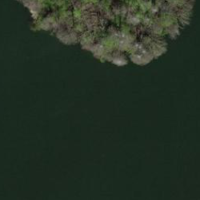
EUNIS habitat code: 14
Species observed at this site:
Fraxinus excelsior
Alcedo atthis
Sylvia borin
Aglais io
Aegithalos caudatus
Sambucus nigra
Jynx torquilla
Sylvia atricapilla
Larus cachinnans
Spinus spinus
Poecile palustris
Larus michahellis
Ardea alba
Erithacus rubecula
Passer italiae
Tringa nebularia
Periparus ater
Tringa ochropus
Anas acuta
Cyanistes caeruleus
Chloris chloris
Larus canus
Pyrrhula pyrrhula
Pandion haliaetus
Mareca penelope
Passer montanus
Eristalis tenax
Orthetrum coerulescens
Saxicola rubetra
Emberiza cia
Mareca strepera
Spatula clypeata
Mergus merganser
Milvus migrans
Milvus milvus
Oriolus oriolus
Cinclus cinclus
Numenius phaeopus
Calopteryx splendens
Phylloscopus trochilus
Motacilla alba
Actitis hypoleucos
Oenanthe oenanthe
Anas crecca
Anser serrirostris
Emberiza citrinella
Prunella modularis
Gallinago gallinago
Chroicocephalus ridibundus
Muscicapa striata
Phylloscopus collybita
Luscinia megarhynchos
Gallinula chloropus
Pararge aegeria
Sitta europaea
Falco tinnunculus
Acrocephalus scirpaceus
Ficedula hypoleuca
Bubulcus ibis
Arundo donax
Acrocephalus arundinaceus
Acrocephalus schoenobaenus
Anas platyrhynchos
Lanius excubitor
Alopochen aegyptiaca
Aythya ferina
Streptopelia decaocto
Ixobrychus minutus
Aythya fuligula
Regulus ignicapilla
Lanius collurio
Streptopelia turtur
Carduelis carduelis
Nycticorax nycticorax
Phalacrocorax carbo
Egretta garzetta
Lullula arborea
Ciconia ciconia
Falco columbarius
Corvus corone
Botaurus stellaris
Hippolais polyglotta
Hippolais icterina
Pernis apivorus
Ardea purpurea
Cygnus olor
Cuculus canorus
Vanessa atalanta
Dryocopus martius
Phoenicurus ochruros
Phoenicurus phoenicurus
Corvus corax
Sturnus vulgaris
Troglodytes troglodytes
Corvus cornix
Aix sponsa
Turdus merula
Circus aeruginosus
Tachymarptis melba
Circus macrourus
Hirundo rustica
Circus pygargus
Upupa epops
Turdus pilaris
Regulus regulus
Coccothraustes coccothraustes
Aquila chrysaetos
Delichon urbicum
Anax imperator
Tachybaptus ruficollis
Certhia brachydactyla
Podiceps cristatus
Anthus trivialis
Turdus philomelos
Fulica atra
Falco subbuteo
Anthus spinoletta
Dendrocopos major
Falco peregrinus
Buteo buteo
Anthus pratensis
Turdus iliacus
Falco vespertinus
Alauda arvensis
Pica pica
Garrulus glandarius
Columba livia
Saxicola rubicola
Picus viridis
Lanius senator
Motacilla cinerea
Linaria cannabina
Accipiter gentilis
Fringilla coelebs
Tadorna tadorna
Coloeus monedula
Ptyonoprogne rupestris
Columba palumbus
Dryobates minor
Colinus virginianus
Fringilla montifringilla
Parus major
Pieris napi
Columba oenas
Prunus avium
Cornus sanguinea
Ichthyaetus melanocephalus
Accipiter nisus